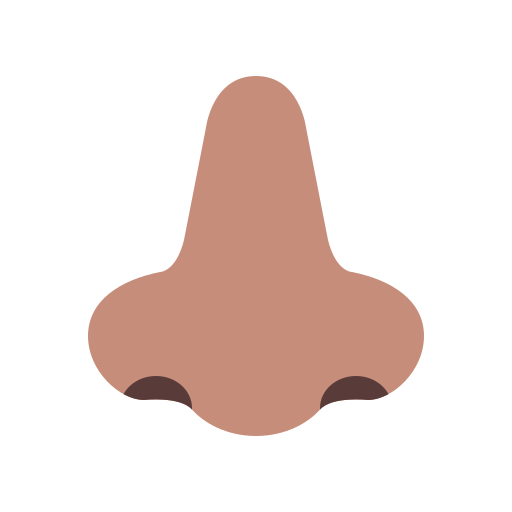
nose flat